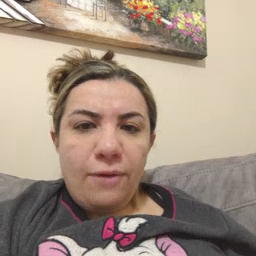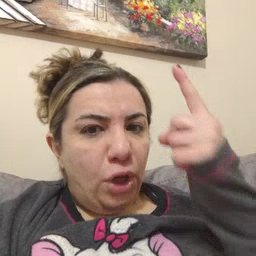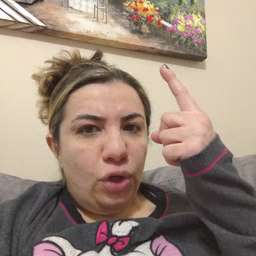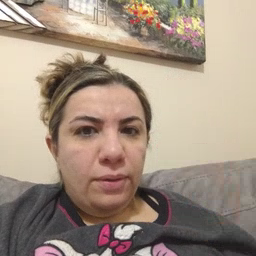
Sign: first